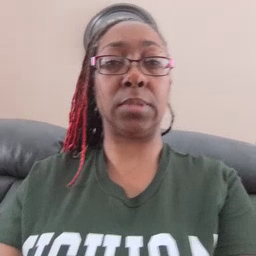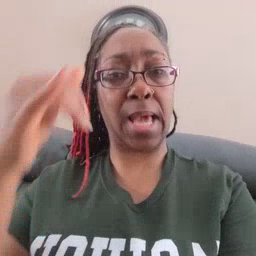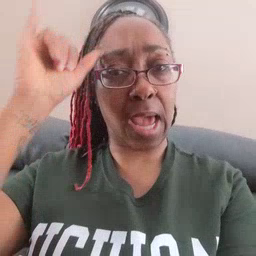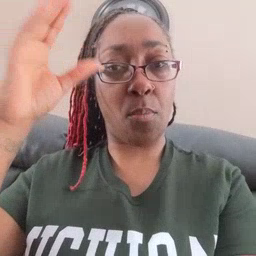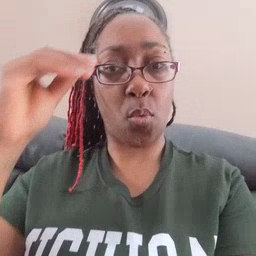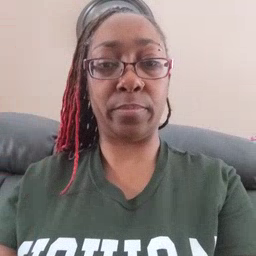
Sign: cowboy